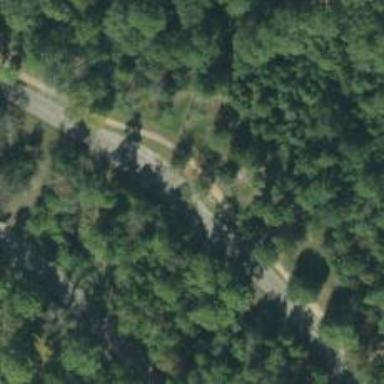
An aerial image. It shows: Path.